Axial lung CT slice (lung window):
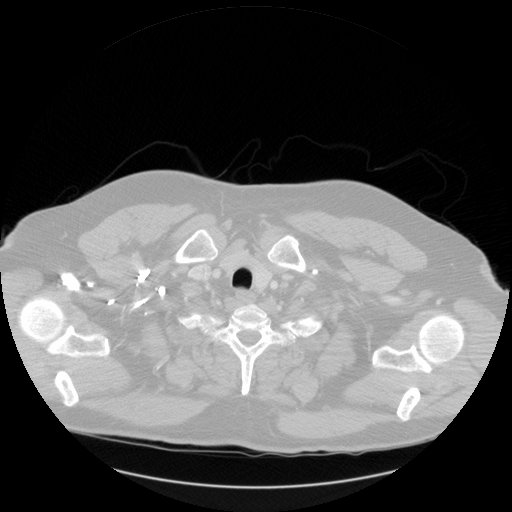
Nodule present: no